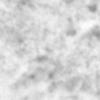
Label: no_change